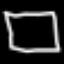
Label: square